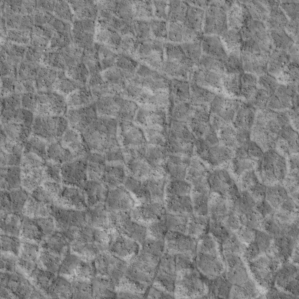
Label: non_frost